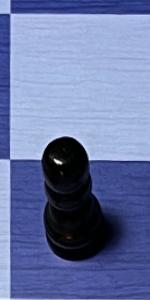
Label: Pawn_Black